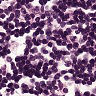
Metastatic tissue present: no